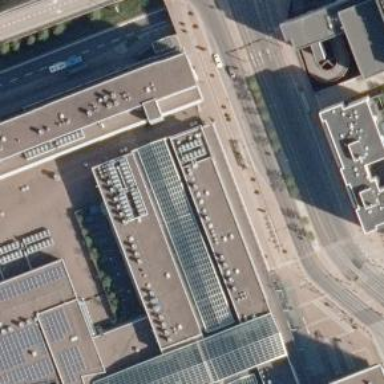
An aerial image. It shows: Building with gabled roof made of glass.